Field crop: maize
Growth stage: 2
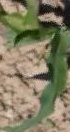
Species: maize